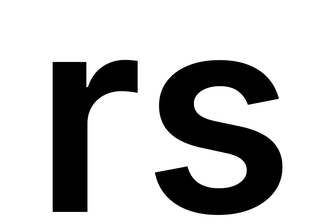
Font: Inter_SemiBold